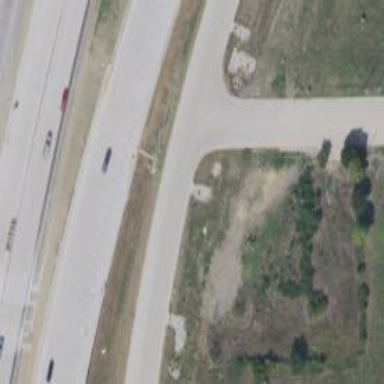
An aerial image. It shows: Secondary road.